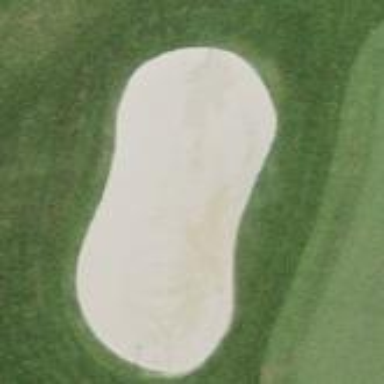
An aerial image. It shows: Sandy area is golf bunker.